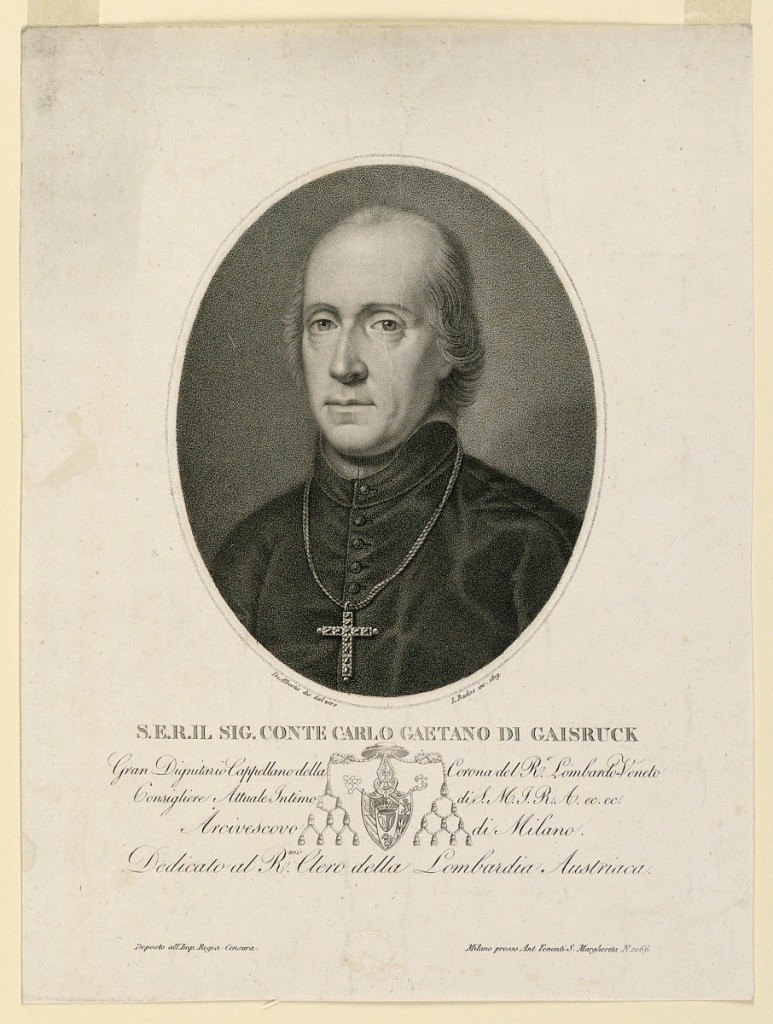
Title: Portrait of Count Carlo Gaetano di Gaisruck
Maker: Luigi Rados, Italian, 1773 - 1840
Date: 1819
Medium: Stipple engraving on paper
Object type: Print
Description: Half-length portrait in three-quarter view towards left. The sitter is bareheaded and wearing a clerical robe with a cross.